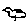
Label: bird